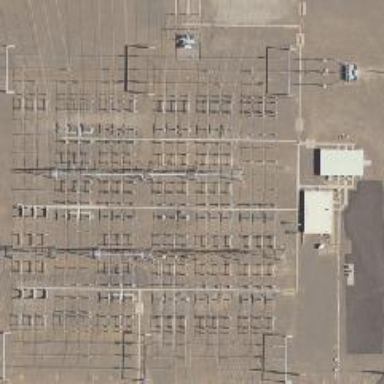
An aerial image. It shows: Switch for power supply.